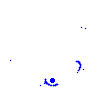
Particle: electron